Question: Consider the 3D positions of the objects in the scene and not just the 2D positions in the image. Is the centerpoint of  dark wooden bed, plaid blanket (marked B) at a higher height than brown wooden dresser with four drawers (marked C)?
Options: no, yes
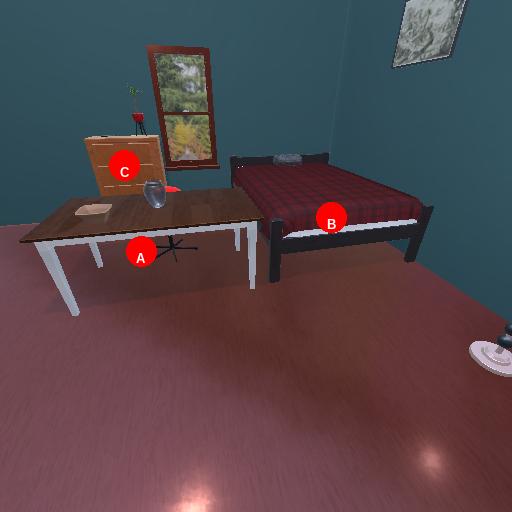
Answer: no